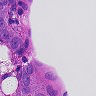
Metastatic tissue present: yes